Field crop: tomato
Growth stage: 1
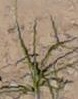
Species: cyperus